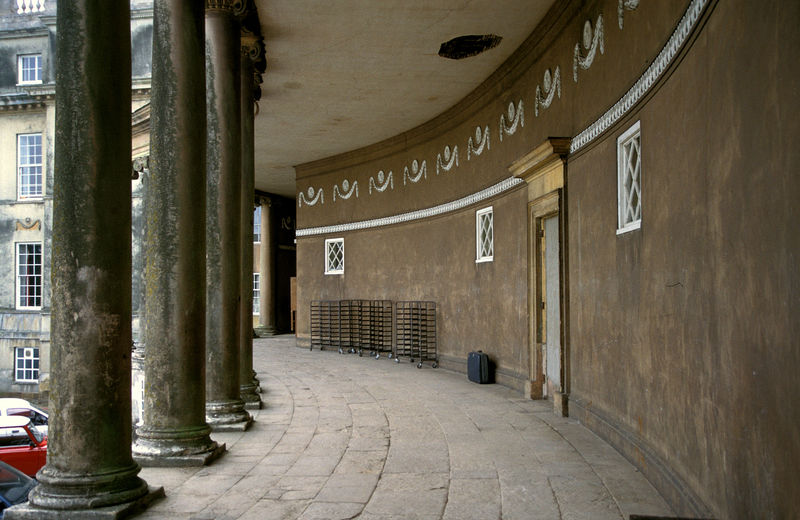
Titel: Nordfassade, Kolonnaden
Künstler: Thomas Pitt
Standort: Stowe, Buckinghamshire
Institution: Stowe House
Schlagwörter: blau, weiß, gelb, grün, ocker, stadt, braun, fenster, grau, hell, schmuck, säule, säulen, tür, dach, gebäude, haus, rot, schloss, beige, muster, ornament, wand, architektur, sockel, stein, steine, häuser, gitter, boden, decke, klassizismus, girlande, theater, rund, relief, bogen, fassade, italien, pflaster, modern, sprossenfenster, hof, türe, empore, auto, hotel, bordüre, jugendstil, detail, dekor, ornamente, türrahmen, stuck, durchgang, stufen, gestell, glatt, plinthe, foto, fotografie, photographie, wände, fussboden, eingang, gang, innenhof, kolonnade, antike, eckig, stockwerk, tageslicht, dachfenster, mauerwerk, moos, loch, pflasterstein, kreise, wägen, tasche, arkaden, rom, kapitell, fleck, girlanden, photo, halbrund, fries, kurve, sims, gesims, kehle, voluten, farbfoto, ionisch, antik, griechenland, platten, basis, säulenbasis, korinthisch, reliefs, fotographie, schaft, rundung, wulst, autos, antikisch, klassisch, koffer, säulengang, feston, profanbau, parkplatz, rondell, bogengang, tempietto, rundgang, kolonade, kolonnaden, supraporte, festons, kollonnade, kollonnaden, medaillons, feucht, flachdecke, bündnis, pflasterung, freimaurer, bernini, mini, verwittert, verjüngt, rollwagen, hintereingang, crescent, gittergeflecht, korinthische säulenordnung, türsims, pflasterseine, palladium, braun ocker, auto#, rotes auto, rollpaletten, rollwägen, bündniss